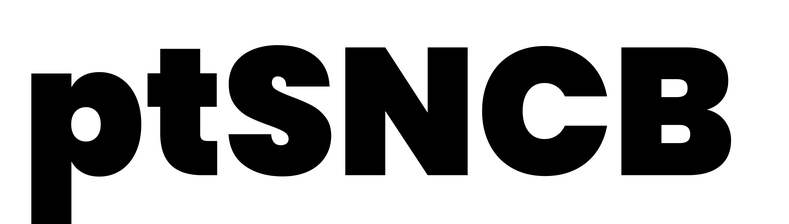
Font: Poppins-Black